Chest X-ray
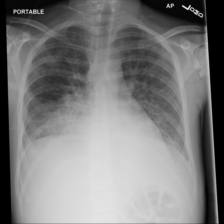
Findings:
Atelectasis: negative
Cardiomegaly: negative
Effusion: negative
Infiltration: negative
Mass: negative
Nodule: negative
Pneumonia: negative
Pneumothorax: negative
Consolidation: negative
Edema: negative
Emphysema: negative
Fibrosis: negative
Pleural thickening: negative
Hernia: negative